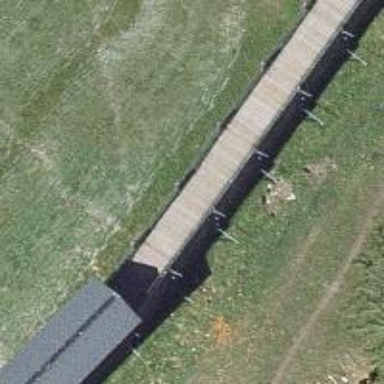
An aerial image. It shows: Fence is in the image.